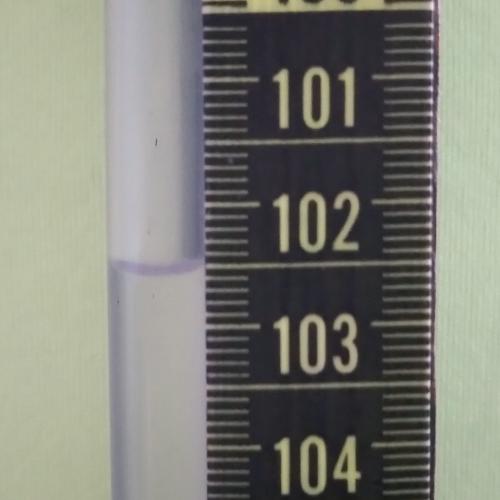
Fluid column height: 102.5 cm